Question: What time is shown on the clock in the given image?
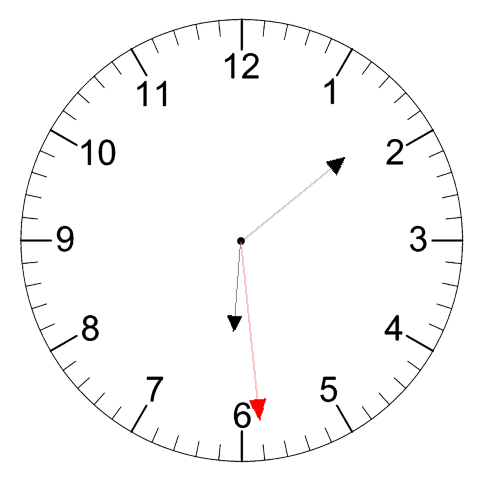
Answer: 06:08:29